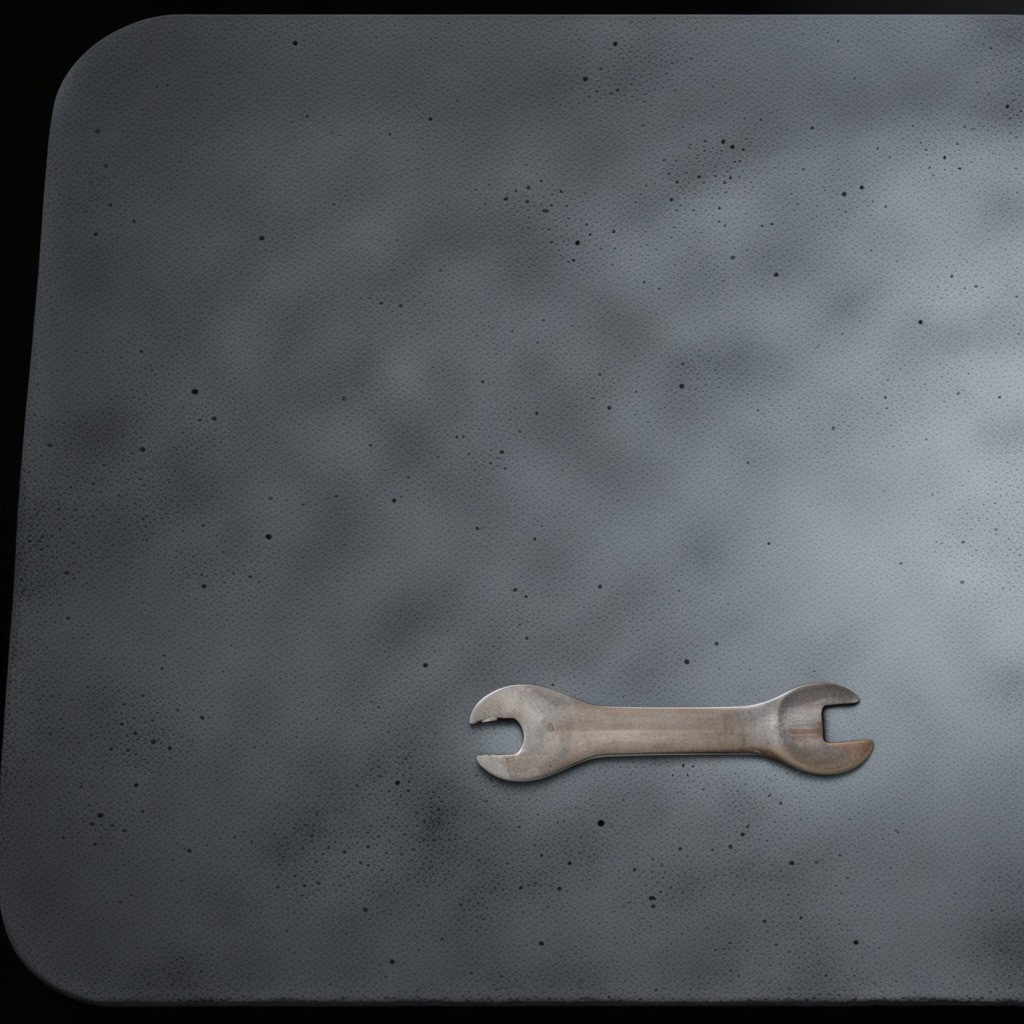
An wrench is lying on the clean granite table inside a workshop at night.